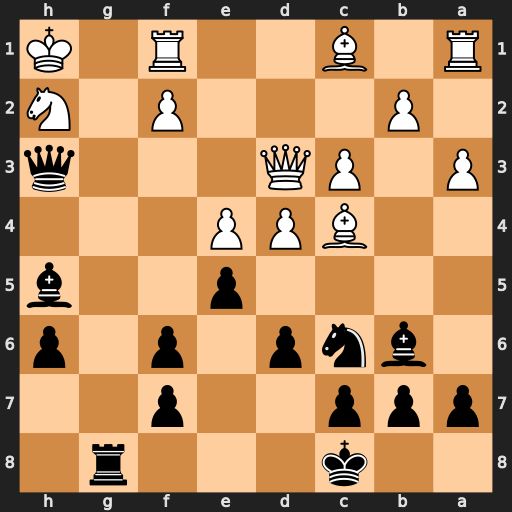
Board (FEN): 2k3r1/ppp2p2/1bnp1p1p/4p2b/2BPP3/P1PQ3q/1P3P1N/R1B2R1K
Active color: b
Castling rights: -
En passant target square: -
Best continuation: Qg2#